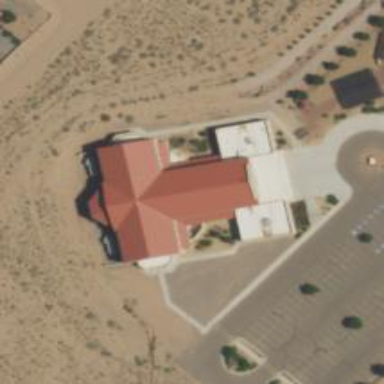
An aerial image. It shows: Beautiful church building.